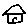
Label: house